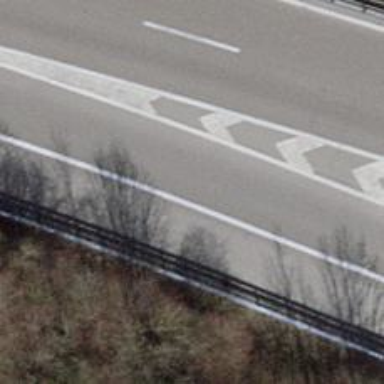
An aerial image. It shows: Asphalt motorway link.